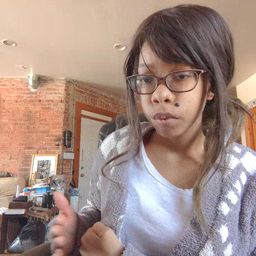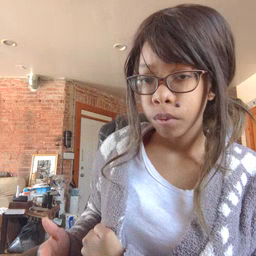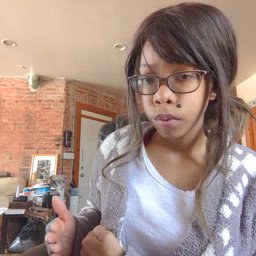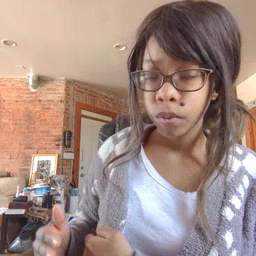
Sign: beside